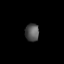
Tissue: lung
Cell type: Epithelial cells
Senescence score: 0.1774
Nuclear area (px): 241
Mean DAPI intensity: 84.896